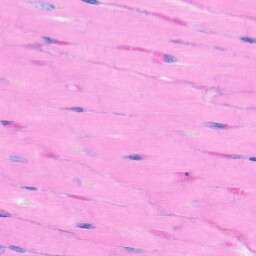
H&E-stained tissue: Heart